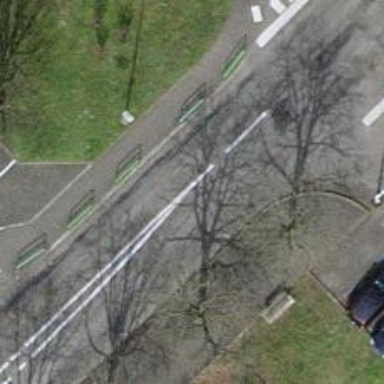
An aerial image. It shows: Uncontrolled zebra crossing on the road.